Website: home-depot
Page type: delivery-shipping
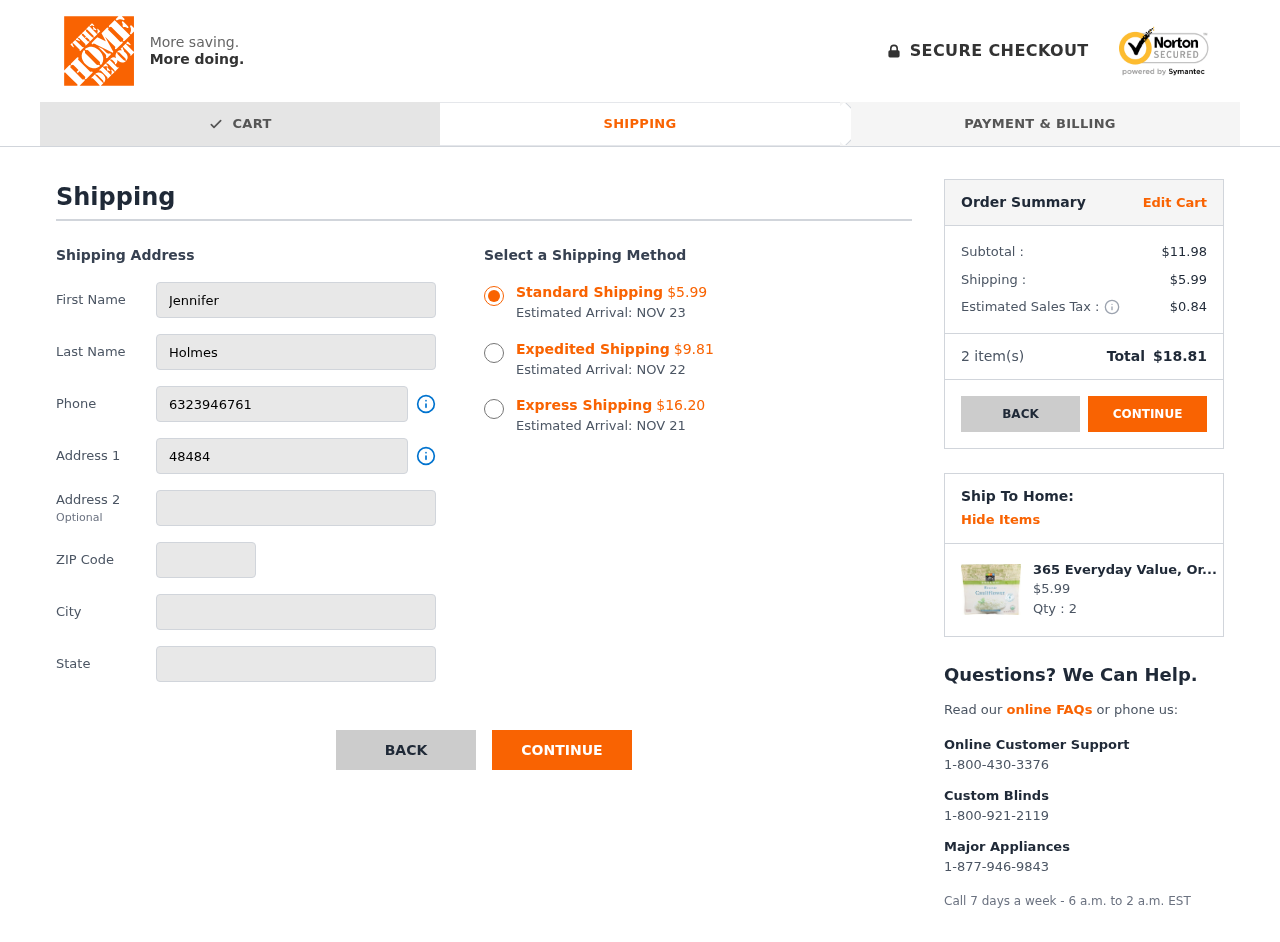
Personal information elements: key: PII_CITY
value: Michaelville
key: PII_FIRSTNAME
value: Jennifer
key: PII_LASTNAME
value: Holmes
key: PII_PHONE
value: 6323946761
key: PII_POSTCODE
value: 56437
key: PII_STATE
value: Hawaii
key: PII_STREET
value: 48484 Amber Plaza
Product elements: key: PRODUCT1_NAME
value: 365 Everyday Value, Organic Riced Cauliflower, 12 oz (Frozen)
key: PRODUCT1_PRICE
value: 5.99
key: PRODUCT1_QUANTITY
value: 2
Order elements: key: ORDER_SHIPPING_COST_STANDARD
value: $5.99
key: ORDER_DELIVERY_DATE
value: NOV 23
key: ORDER_SHIPPING_COST_EXPEDITED
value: $9.81
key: ORDER_DELIVERY_DATE_EXPEDITED
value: NOV 22
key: ORDER_SHIPPING_COST_EXPRESS
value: $16.20
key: ORDER_DELIVERY_DATE_EXPRESS
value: NOV 21
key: ORDER_SUBTOTAL
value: $11.98
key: ORDER_SHIPPING_COST
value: $5.99
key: ORDER_TAX
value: $0.84
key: ORDER_NUM_ITEMS
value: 2
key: ORDER_TOTAL
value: $18.81